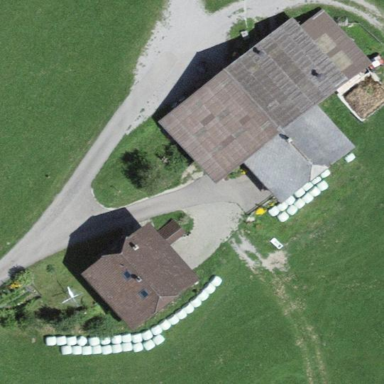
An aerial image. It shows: Farmyard area.